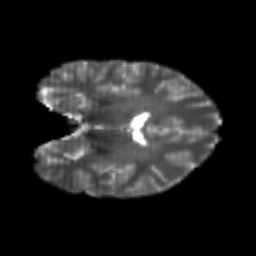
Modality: T2w
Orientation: coronal
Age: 21
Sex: male
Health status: healthy
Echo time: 0.074 s